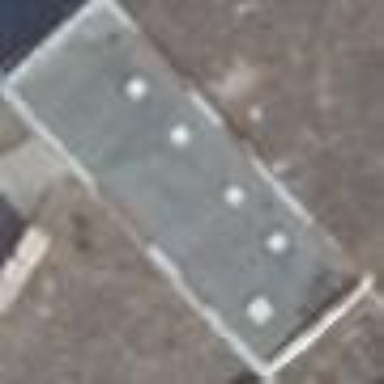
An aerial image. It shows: Flat roof building with grey roof.